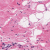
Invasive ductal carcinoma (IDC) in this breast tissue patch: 0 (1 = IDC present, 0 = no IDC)